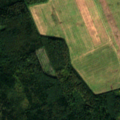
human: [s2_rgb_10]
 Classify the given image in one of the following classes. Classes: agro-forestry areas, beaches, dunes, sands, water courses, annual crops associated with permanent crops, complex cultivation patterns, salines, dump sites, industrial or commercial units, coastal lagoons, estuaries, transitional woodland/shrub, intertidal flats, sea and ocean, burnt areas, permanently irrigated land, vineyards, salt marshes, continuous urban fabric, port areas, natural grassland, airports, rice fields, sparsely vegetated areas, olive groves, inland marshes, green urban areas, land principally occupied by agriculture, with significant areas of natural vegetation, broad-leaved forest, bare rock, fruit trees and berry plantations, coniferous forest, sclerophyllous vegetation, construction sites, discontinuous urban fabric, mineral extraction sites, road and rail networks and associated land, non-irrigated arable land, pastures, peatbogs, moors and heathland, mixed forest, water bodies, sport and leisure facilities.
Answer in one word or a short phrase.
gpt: non-irrigated arable land, broad-leaved forest, coniferous forest, mixed forest, transitional woodland/shrub